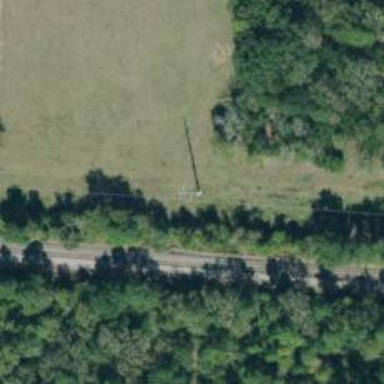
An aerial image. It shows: Power pole.